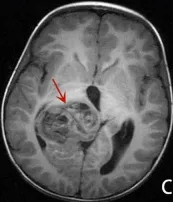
MRI results of the brain (B-D) revealed irregular mixed signals and a remarkably enhancing mass of the right thalamus with multiple cystic lesions and a liquid-liquid plane.
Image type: radiology (mri)